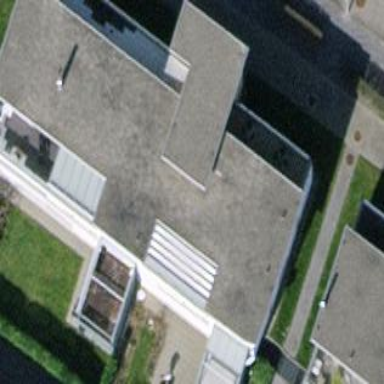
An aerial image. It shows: Residential building.